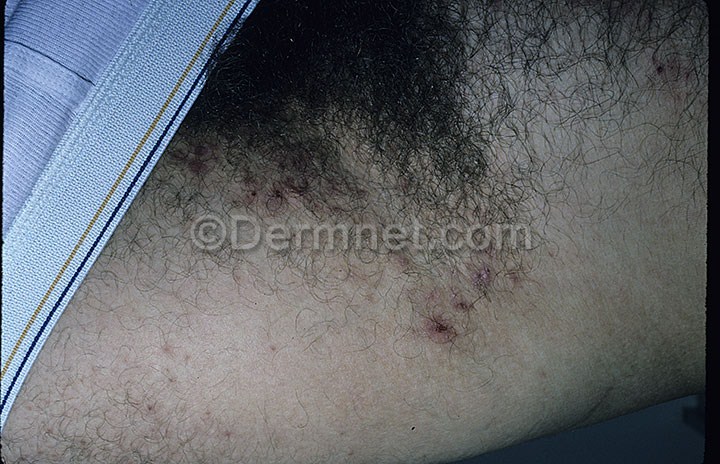
Disease: Bullous Disease Photos